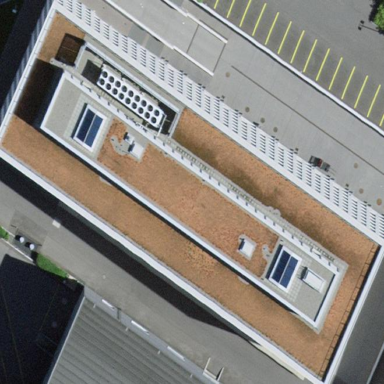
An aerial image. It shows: Office building.